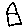
Label: house